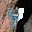
Label: 7